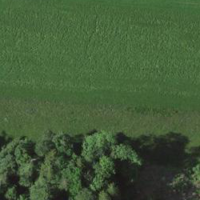
EUNIS habitat code: 52
Species observed at this site:
Dryocopus martius